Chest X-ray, PA view. Patient: 56 years old, sex F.
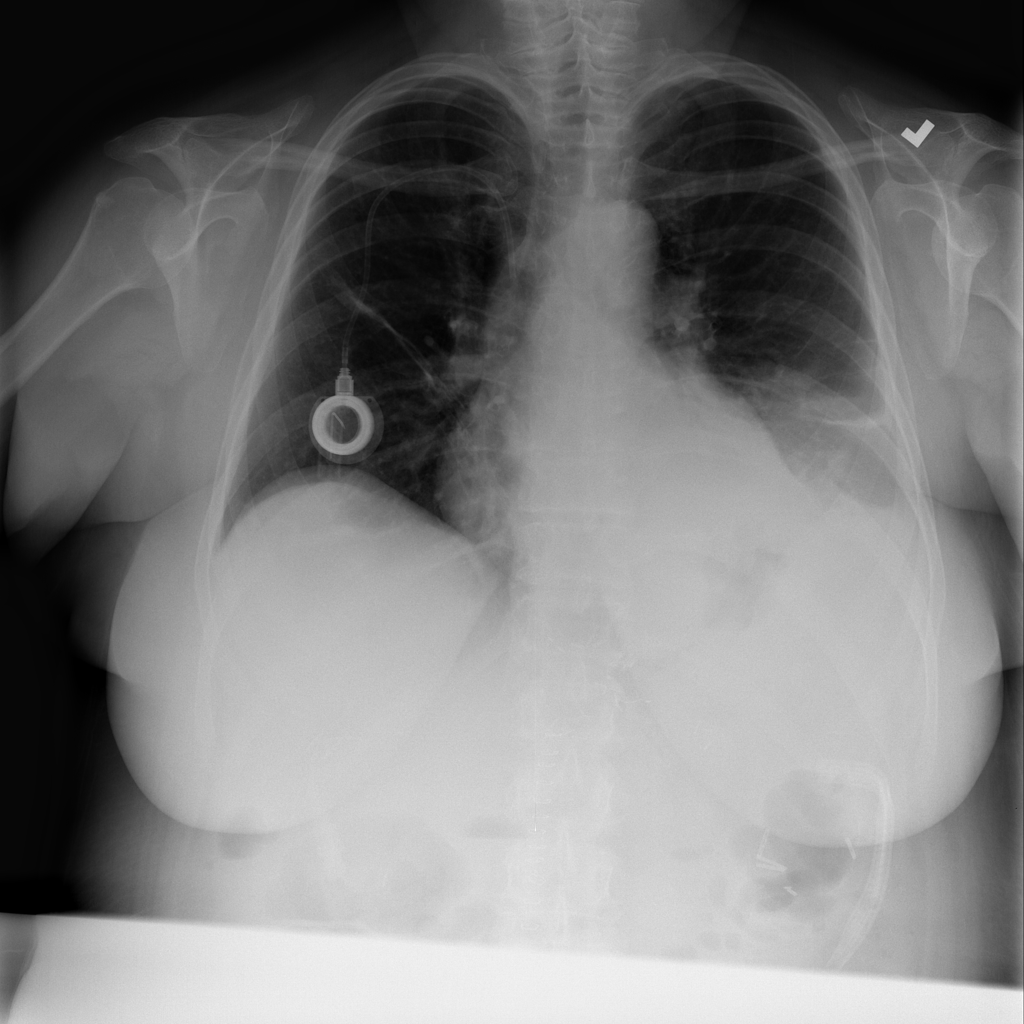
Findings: Consolidation, Effusion, Infiltration